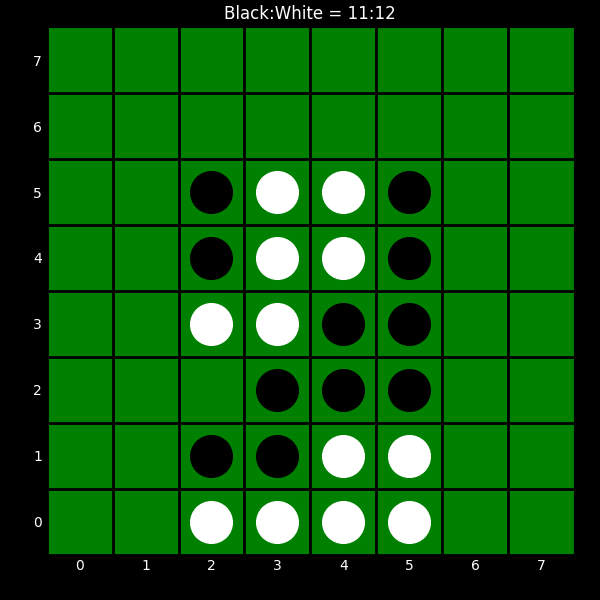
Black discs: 11
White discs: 12